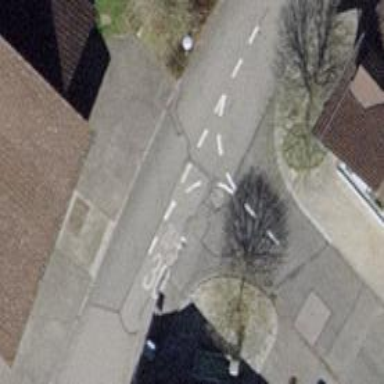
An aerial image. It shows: Residential road with asphalt surface.